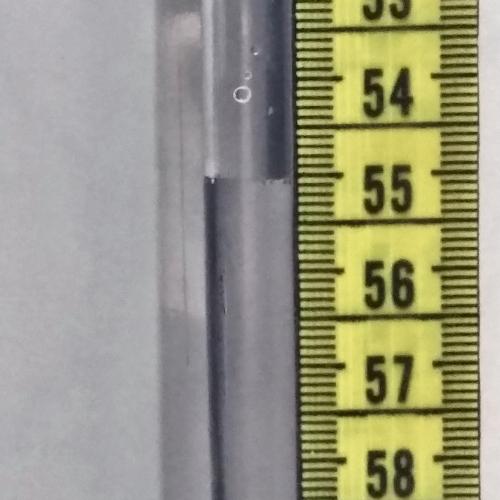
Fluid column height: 55.0 cm